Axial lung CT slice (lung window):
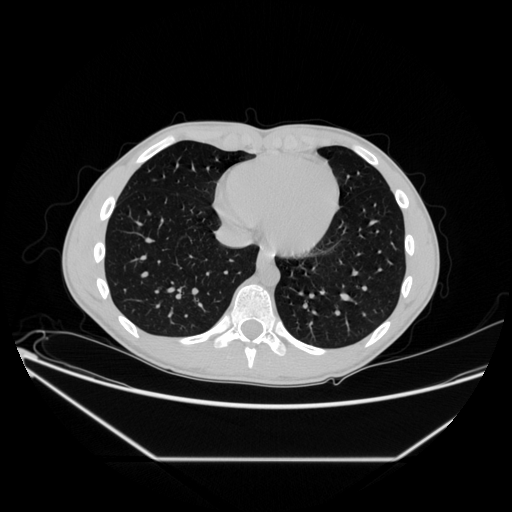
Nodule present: no